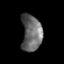
Tissue: prostate
Cell type: Fibroblasts
Senescence score: 0.7568
Nuclear area (px): 713
Mean DAPI intensity: 106.439